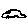
Label: car